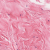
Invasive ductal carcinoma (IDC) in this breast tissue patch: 0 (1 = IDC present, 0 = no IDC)